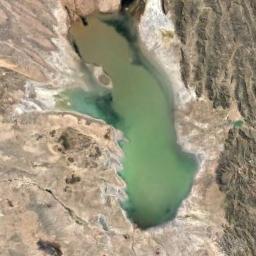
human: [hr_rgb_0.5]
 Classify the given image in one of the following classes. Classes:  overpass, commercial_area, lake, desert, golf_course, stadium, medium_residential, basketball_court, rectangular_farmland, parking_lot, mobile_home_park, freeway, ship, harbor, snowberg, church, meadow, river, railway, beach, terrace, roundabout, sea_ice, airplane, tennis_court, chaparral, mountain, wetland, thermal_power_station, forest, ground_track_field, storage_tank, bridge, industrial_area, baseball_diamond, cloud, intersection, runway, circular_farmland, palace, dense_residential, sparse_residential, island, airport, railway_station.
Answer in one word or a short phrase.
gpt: lake